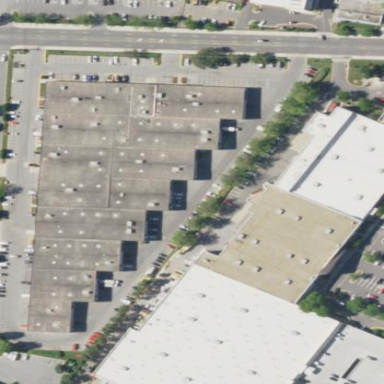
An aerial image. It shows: Commercial building.